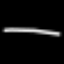
Label: line